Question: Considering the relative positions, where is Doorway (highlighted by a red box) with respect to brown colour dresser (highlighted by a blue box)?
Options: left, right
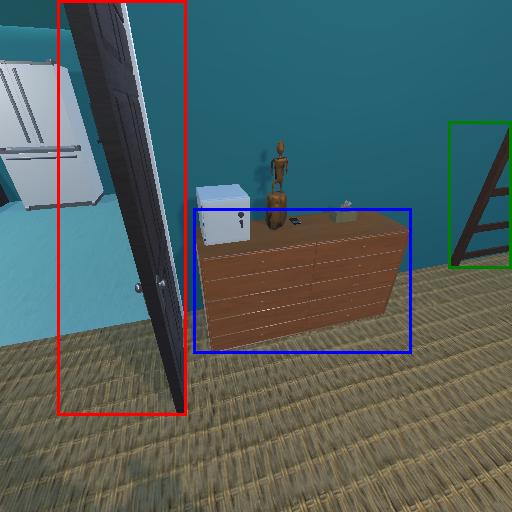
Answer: left